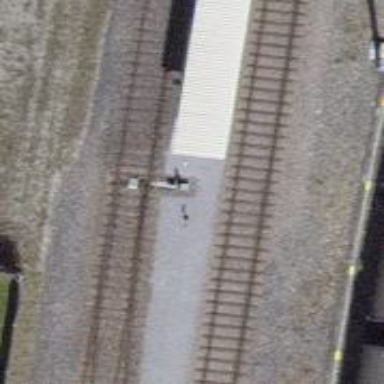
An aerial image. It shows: Railway switch.